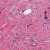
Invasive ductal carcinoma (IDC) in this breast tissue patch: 1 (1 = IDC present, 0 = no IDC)